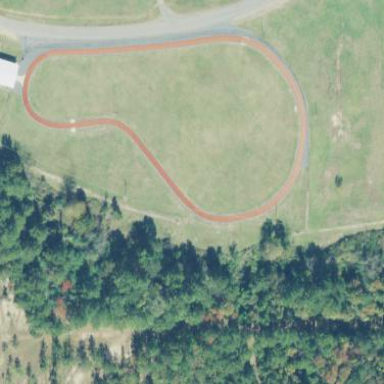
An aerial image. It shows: Track in leisure land.